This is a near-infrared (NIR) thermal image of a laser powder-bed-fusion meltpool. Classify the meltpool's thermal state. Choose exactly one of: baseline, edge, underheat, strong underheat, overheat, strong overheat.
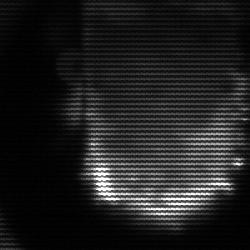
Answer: baseline